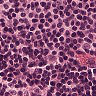
Metastatic tissue present: no